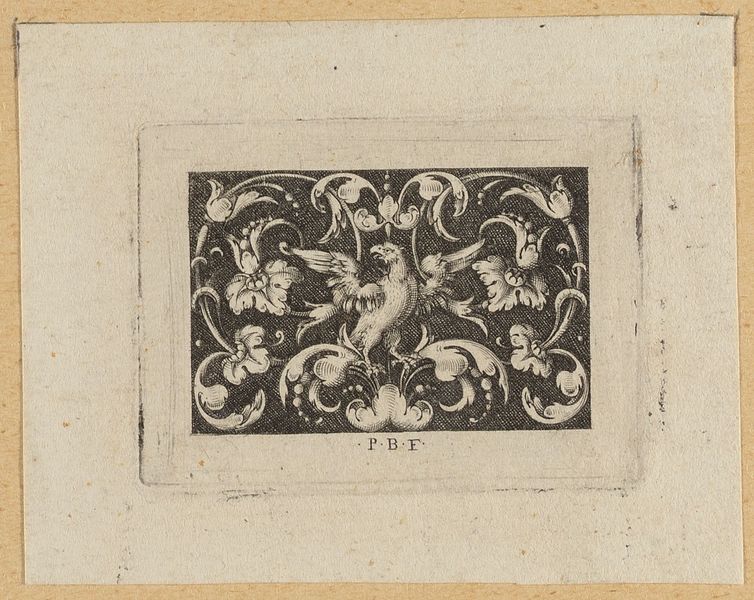
Titel: Füllung, Blatt aus der Folge 'Varii Generis Opera Aurifabris Necessaria, Paulus B. F. & Ex.'
Künstler: Paul Birckenholtz
Standort: Hamburg
Institution: Museum für Kunst und Gewerbe Hamburg
Schlagwörter: vogel, tiere, ornament, papier, grafik, graphik, fotografie, photographie, druckgraphik, druckgrafik, stich, kupferstich, groteske, rankenwerk, rankenornament, tierornament, gerippt, reproduktionen, druckerzeugnisse, vögel, ornamentstich, vorlageblätter